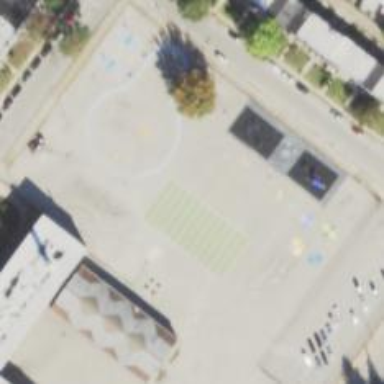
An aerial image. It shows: Schoolyard designated as leisure land.